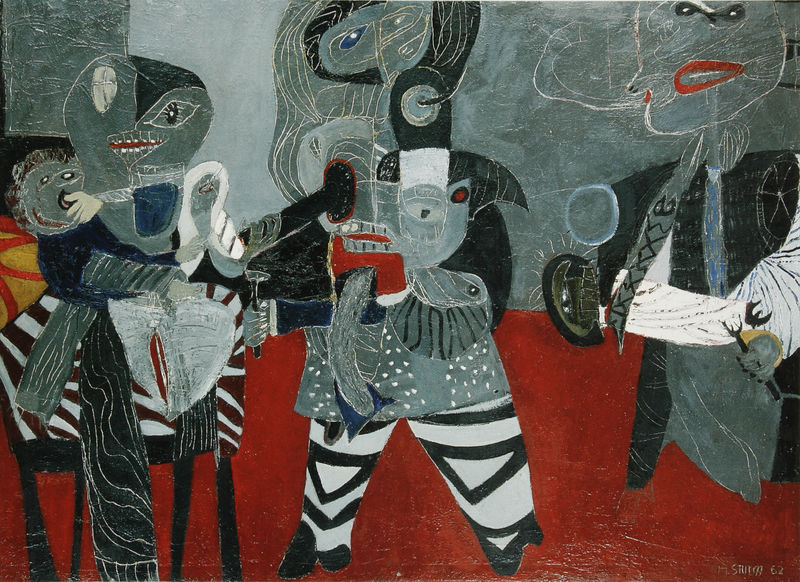
Titel: Conterganfamilie
Künstler: Helmut Sturm
Standort: München
Institution: (Privatbesitz)
Schlagwörter: weiß, gelb, kubismus, grau, mund, schwarz, stuhl, rot, tier, malerei, gesichter, augen, kleidung, mensch, signatur, figur, haare, lippen, kinder, schwanz, lächeln, schuhe, abstrakt, modern, figuren, sturm, krawatte, streifen, fussboden, form, schlange, zuneigung, picasso, masken, glied, dreiergruppe, häßlich, postexpressionismus, gruppe spur